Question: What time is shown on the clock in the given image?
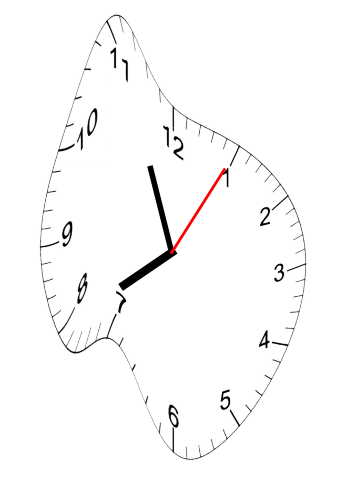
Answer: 07:56:05